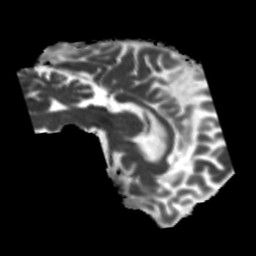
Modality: MD
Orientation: sagittal
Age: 50
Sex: male
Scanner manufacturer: siemens
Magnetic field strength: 3 T
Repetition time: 5.25 s
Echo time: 0.08 s